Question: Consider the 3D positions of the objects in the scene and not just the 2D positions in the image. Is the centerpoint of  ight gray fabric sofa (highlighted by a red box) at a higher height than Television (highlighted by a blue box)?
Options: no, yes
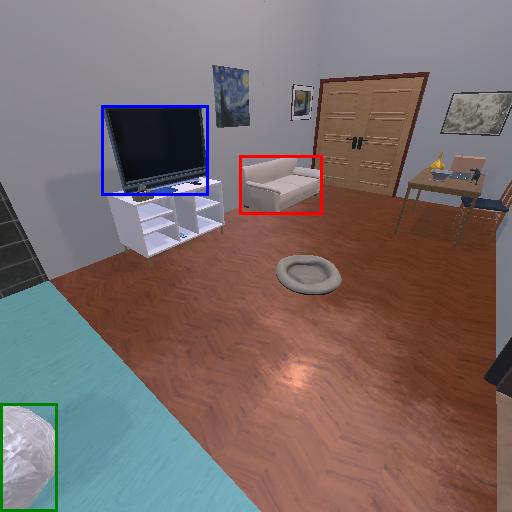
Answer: no